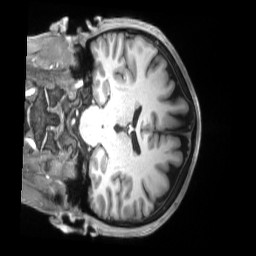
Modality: T1w
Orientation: coronal
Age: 20
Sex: male
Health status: ill
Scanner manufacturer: siemens
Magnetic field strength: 3 T
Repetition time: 2.2 s
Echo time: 0.00157 s